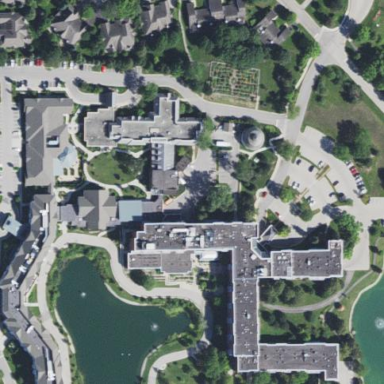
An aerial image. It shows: Residential building.